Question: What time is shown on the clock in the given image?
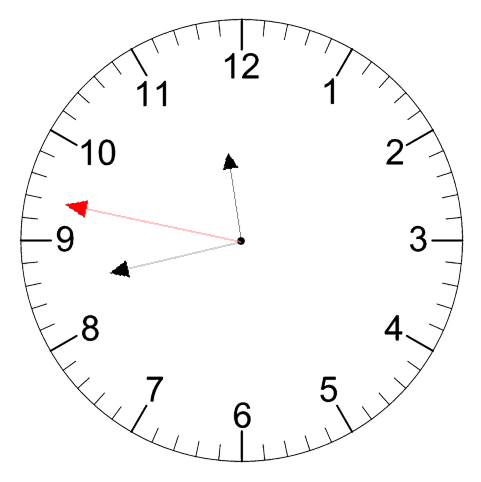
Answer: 11:42:47